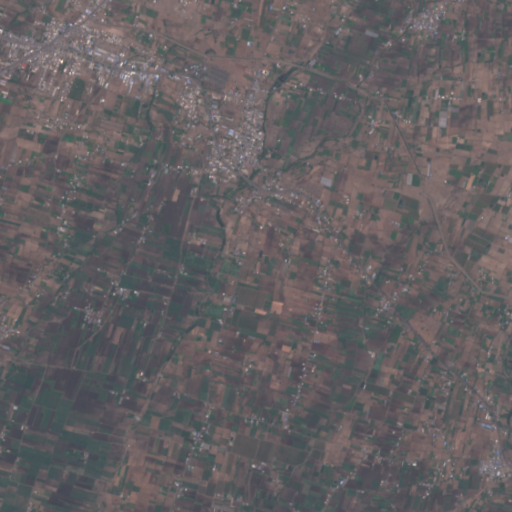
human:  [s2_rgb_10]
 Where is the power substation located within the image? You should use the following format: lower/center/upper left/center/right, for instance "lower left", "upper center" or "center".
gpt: The power substation is located in the upper center of the image.
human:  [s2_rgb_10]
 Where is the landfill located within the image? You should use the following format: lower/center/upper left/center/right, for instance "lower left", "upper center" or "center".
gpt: There is no landfill in the image.